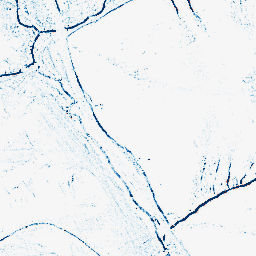
Category: morphological
Decomposition family: morphological_square
Decomposition parameters: operation: closing
size: 3
Upsampling method: quintic
Upsampling parameters: scale: 4
Upsampling scale: 4